Question: I'm having some trouble with a MySQL query I'm writing. I'd like to get a count of the number of rows that my query is returning without actually returning the rows and then using mysql_num_rows or the like.
My query is as follows:
'''
SELECT COUNT(l.product_number_language) as counts, l.id, l.product_number, l.language, l.product_number_language
FROM bs_products_languages l
LEFT JOIN bs_products p ON (l.product_number_language = p.product_number)
WHERE l.product_number = 'C4164'
AND l.active='Y'
AND p.active='Y'
GROUP BY l.language
'''
The following is what is being returned:

And what I really want is simply a count of these rows, so in this case 3.
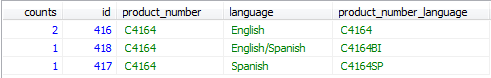
Answer: '''
Select count(*)
From
(
SELECT COUNT(l.product_number_language) as counts, l.id, l.product_number,
l.language, l.product_number_language
FROM bs_products_languages l
LEFT JOIN bs_products p ON (l.product_number_language = p.product_number)
WHERE l.product_number = 'C4164'
AND l.active='Y'
AND p.active='Y'
GROUP BY l.language
) as t
'''